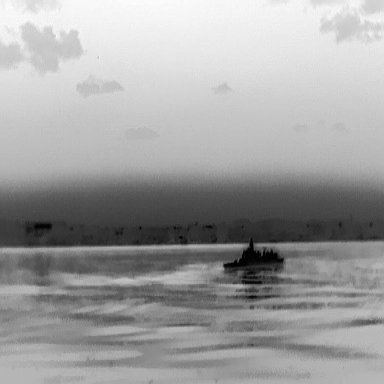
There is a warship in the infrared image.